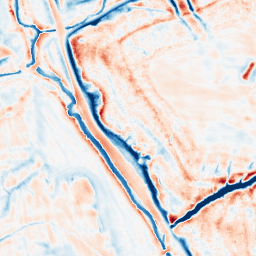
Category: edge_preserving
Decomposition family: bilateral
Decomposition parameters: d: 21
sigma_color: 75
sigma_space: 100
Upsampling method: sinc_blackman
Upsampling parameters: scale: 4
kernel_size: 16
Upsampling scale: 4